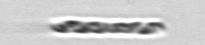
Label: Dactyliosolen_fragilissimus